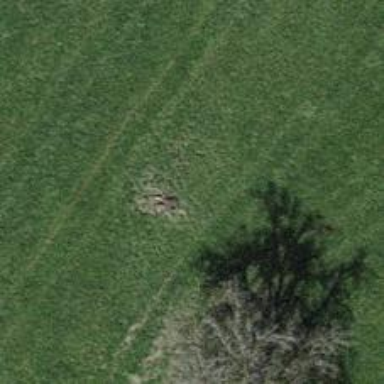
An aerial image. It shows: Single tag "natural: tree."